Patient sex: M
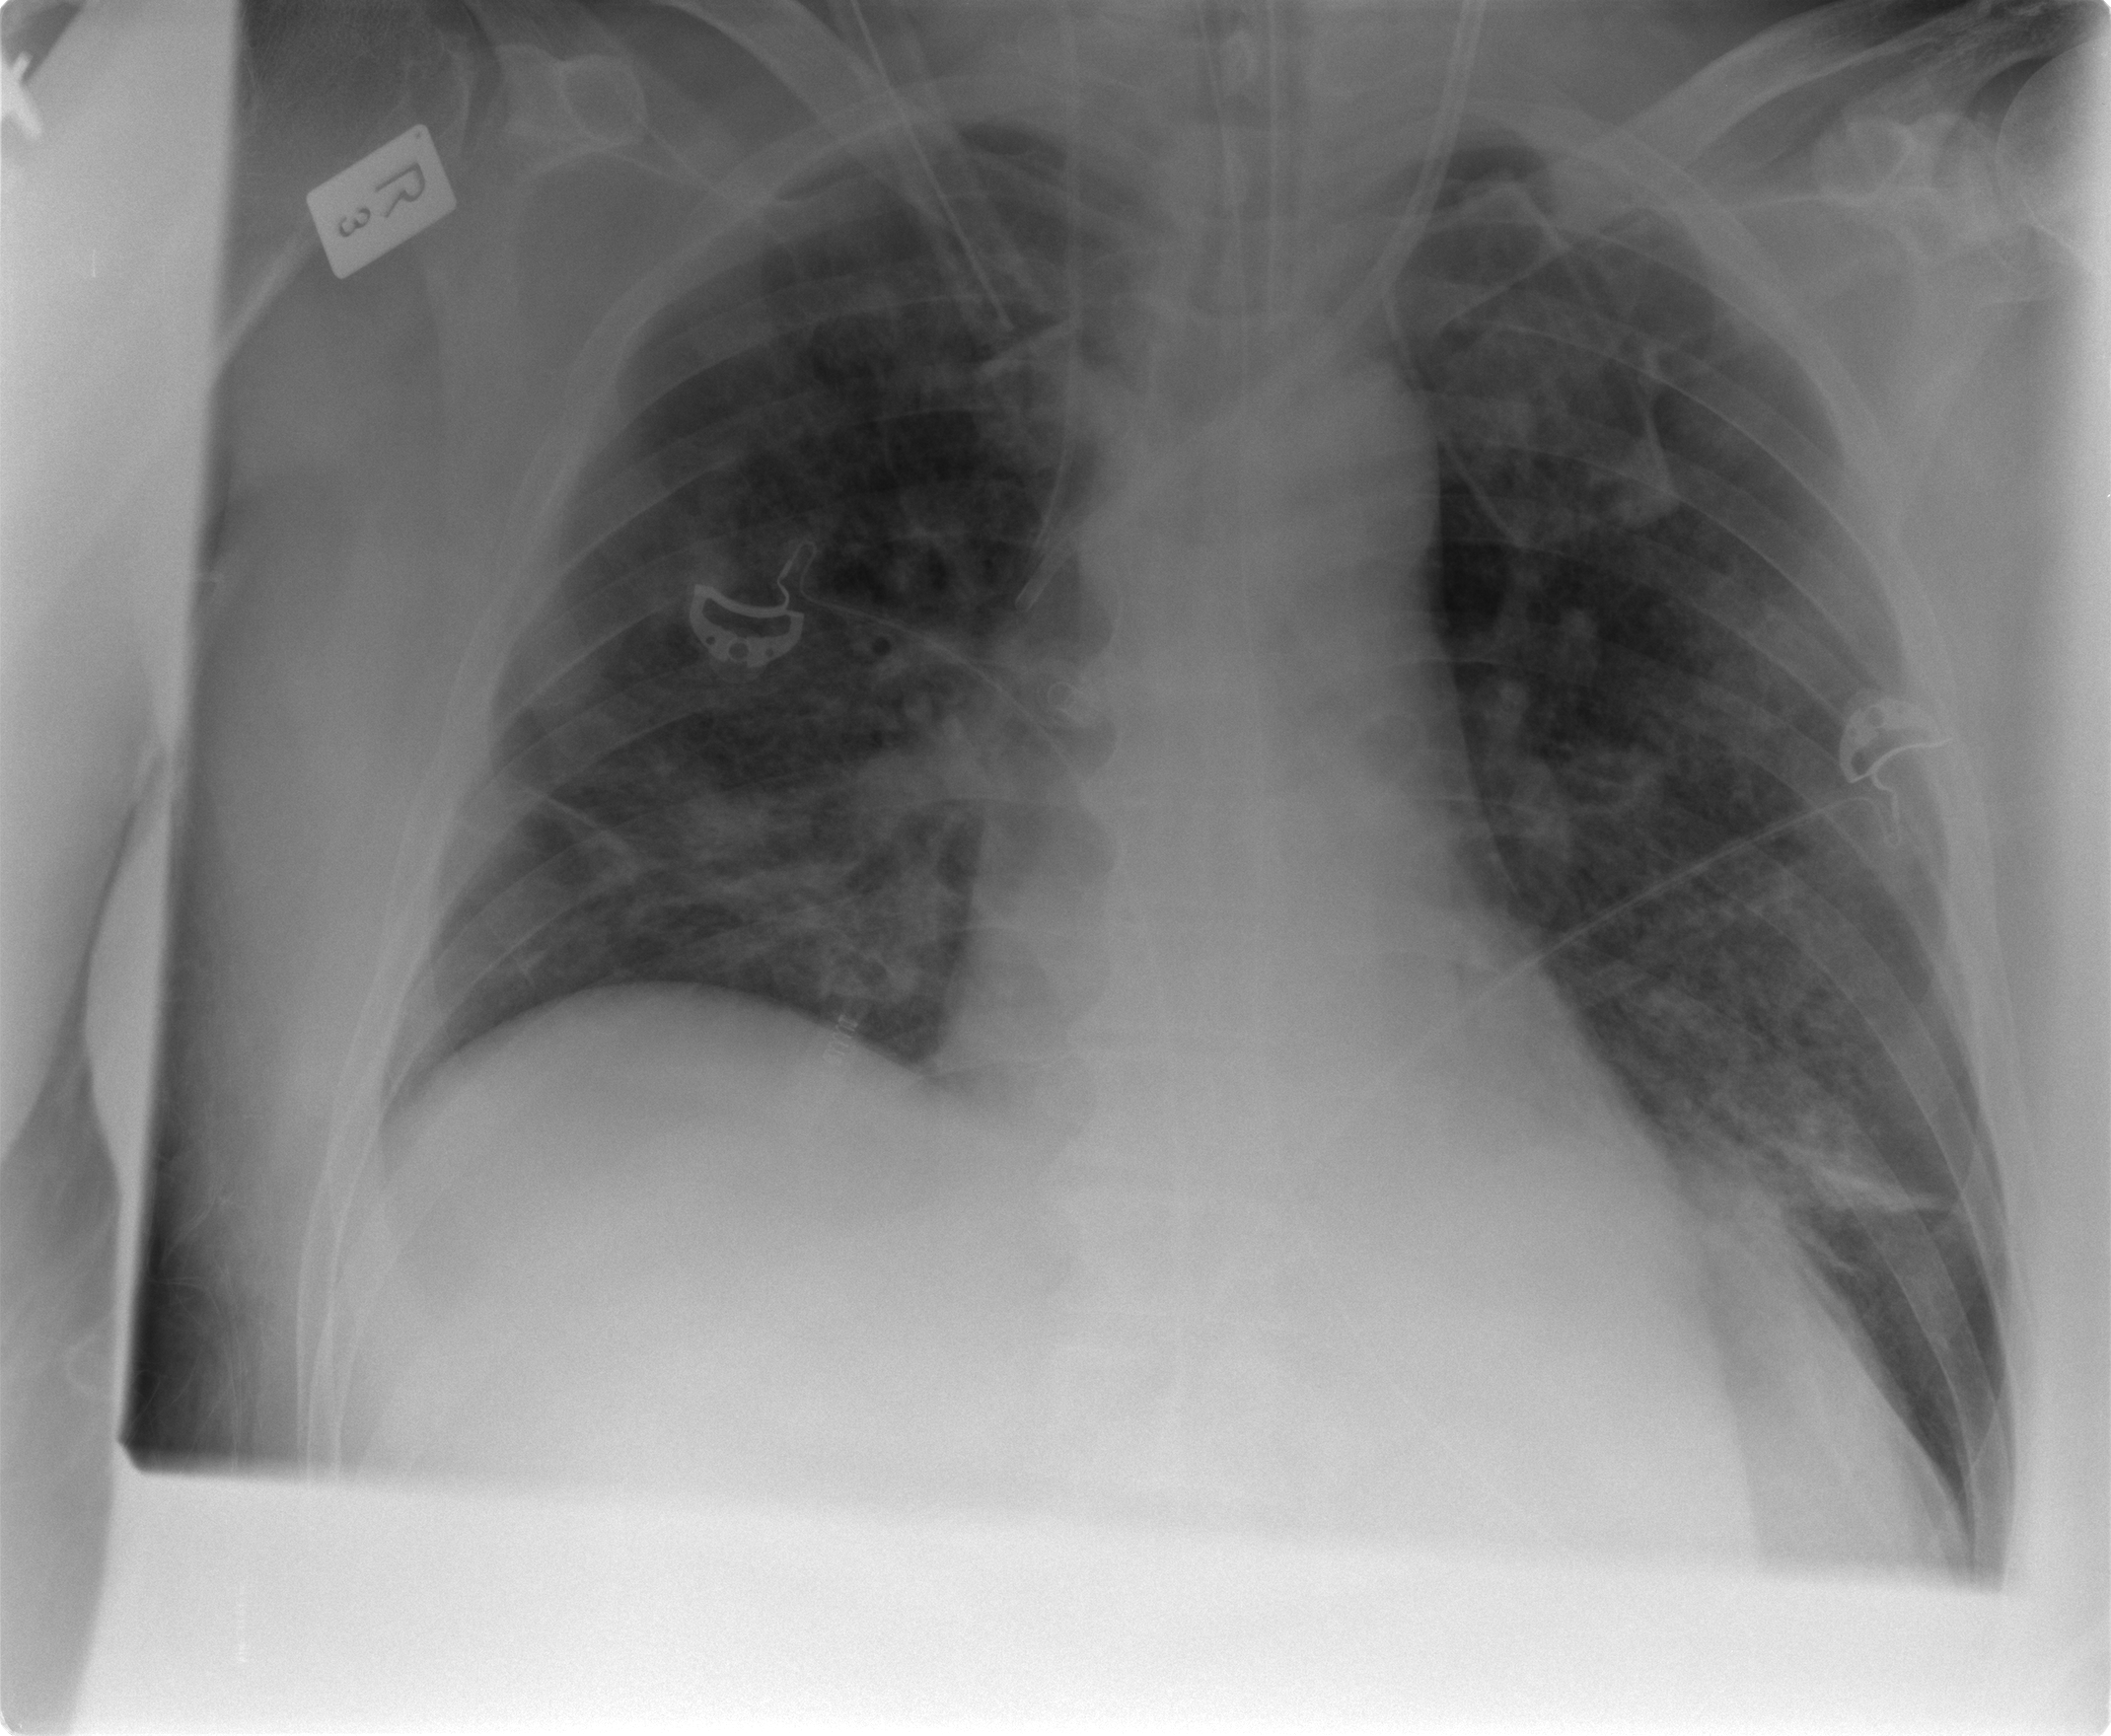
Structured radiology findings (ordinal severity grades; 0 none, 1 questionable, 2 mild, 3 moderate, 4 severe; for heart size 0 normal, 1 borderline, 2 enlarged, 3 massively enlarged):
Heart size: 0
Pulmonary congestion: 2
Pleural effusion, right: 0
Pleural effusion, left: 0
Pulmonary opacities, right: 3
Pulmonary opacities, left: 3
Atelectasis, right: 3
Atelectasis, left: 3